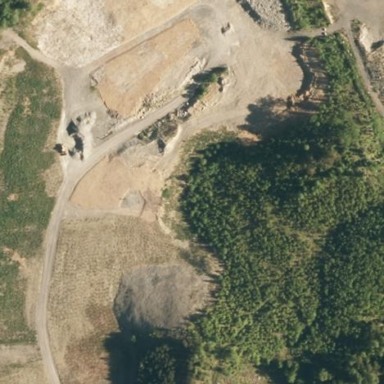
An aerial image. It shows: Quarry area.